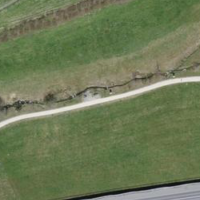
EUNIS habitat code: 24
Species observed at this site:
Matricaria discoidea